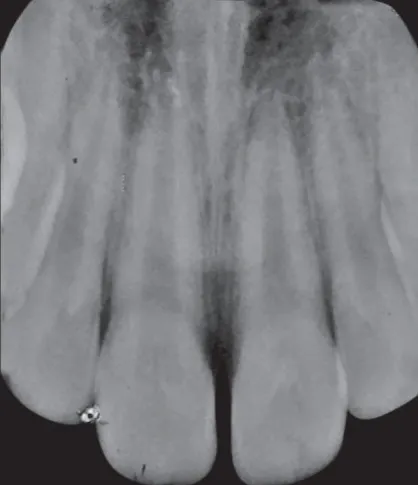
Periapical radiograph taken after stabilizing the coronal fragment.
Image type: radiology (x_ray)